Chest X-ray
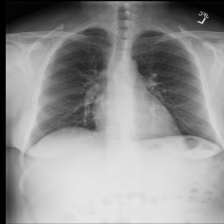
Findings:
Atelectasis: negative
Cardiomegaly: negative
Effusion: negative
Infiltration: positive
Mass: negative
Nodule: negative
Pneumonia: negative
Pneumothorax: negative
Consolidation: negative
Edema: negative
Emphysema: negative
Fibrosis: negative
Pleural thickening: negative
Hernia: negative